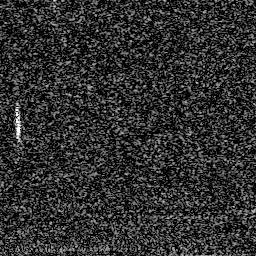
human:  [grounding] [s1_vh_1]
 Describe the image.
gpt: In the satellite image, there is  <ref>1 small ship </ref> <box>[[4, 41, 9, 55, 0]]</box> located at left.